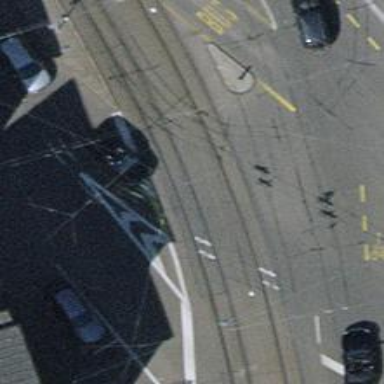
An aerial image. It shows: Service road with asphalt surface. It features trolley wires indicating the presence of trams with embedded rails.